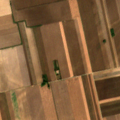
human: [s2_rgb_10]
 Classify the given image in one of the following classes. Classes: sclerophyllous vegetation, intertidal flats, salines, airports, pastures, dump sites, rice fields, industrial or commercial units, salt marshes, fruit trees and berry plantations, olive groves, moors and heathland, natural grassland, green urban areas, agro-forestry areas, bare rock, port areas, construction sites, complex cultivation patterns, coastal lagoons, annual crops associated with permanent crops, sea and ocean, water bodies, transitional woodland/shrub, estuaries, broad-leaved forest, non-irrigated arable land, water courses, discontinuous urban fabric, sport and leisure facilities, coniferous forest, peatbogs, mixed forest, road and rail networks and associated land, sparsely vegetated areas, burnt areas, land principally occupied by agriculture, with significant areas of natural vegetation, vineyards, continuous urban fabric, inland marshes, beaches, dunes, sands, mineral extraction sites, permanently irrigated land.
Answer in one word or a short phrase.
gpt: non-irrigated arable land